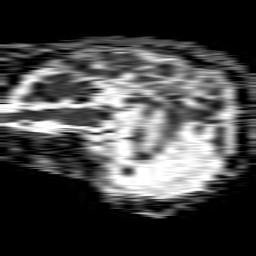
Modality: ADC
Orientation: sagittal
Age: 77
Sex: female
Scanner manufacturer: philips
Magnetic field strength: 1.5 T
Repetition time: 4.6 s
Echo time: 0.09059 s